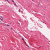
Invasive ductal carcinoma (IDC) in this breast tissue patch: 0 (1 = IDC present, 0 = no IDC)